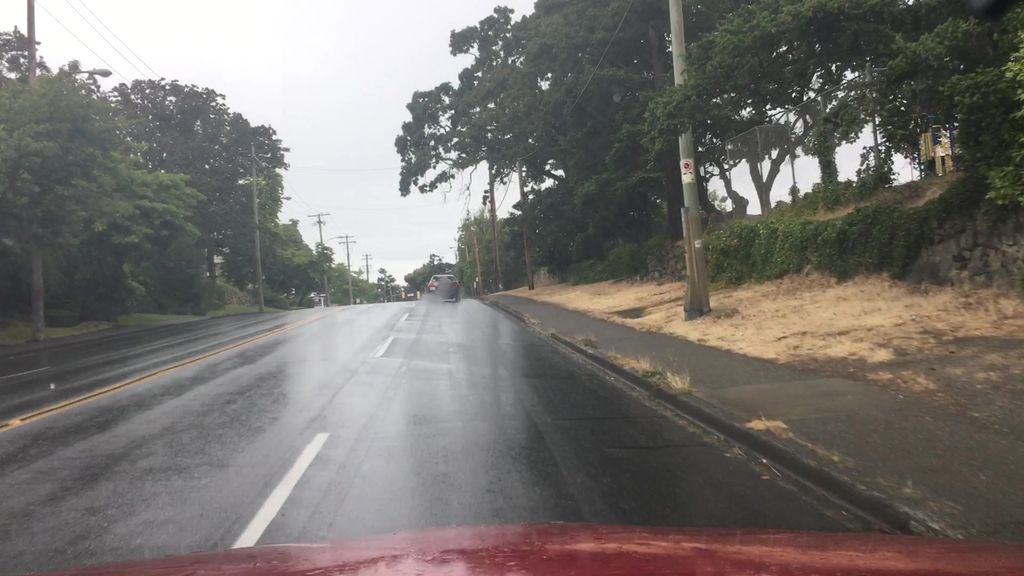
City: victoria